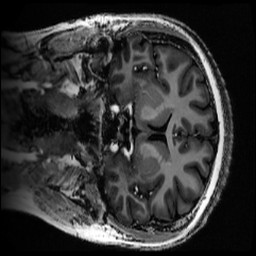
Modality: MP2RAGE
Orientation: coronal
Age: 21
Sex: female
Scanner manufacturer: siemens
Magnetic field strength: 6.98 T
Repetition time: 6 s
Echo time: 0.00283 s